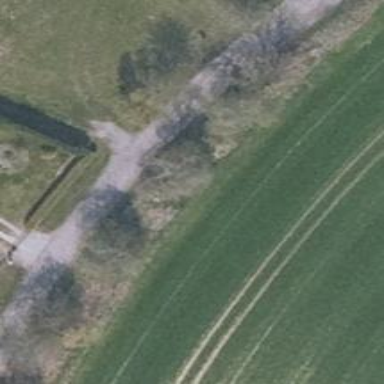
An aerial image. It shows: Row of broadleaved trees.